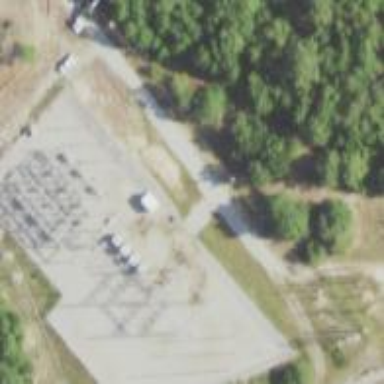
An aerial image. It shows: Distribution power substation secured by fence.